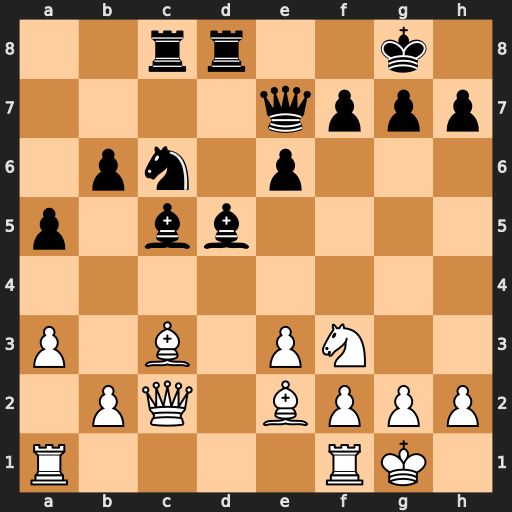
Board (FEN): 2rr2k1/4qppp/1pn1p3/p1bb4/8/P1B1PN2/1PQ1BPPP/R4RK1
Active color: w
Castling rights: -
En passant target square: -
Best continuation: e4 Nd4 Nxd4 Bxd4 exd5